Question: I am facing problem to select data from database in mysql.
my table name is:

my query is:
'''
$query = mysql_query(Select 'salt' from record where 'id' = '1012');
$row = mysql_fetch_array($query);
echo $row['salt'];
'''
my output
> sJ@>L0CeKotpH;kokFo1Z9BwE/ey8(i?nbpQ3ICY;]PRaD7TJE)I3@RYWZTSV]YkO2cduj6eeE0IFGuYE
So please suggest me how to get salt column value from the table.
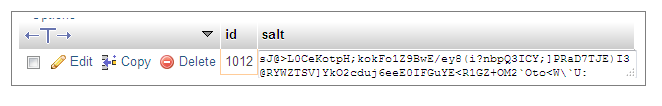
Answer: The problem should be caused by 'echo $row['salt'];'
Your column 'salt' has a '<' in its value, so when 'echo' it, the string after '<' will be discarded, you can try to run this:
'''
<?php
echo 'sJ@>L0CeKotpH;kokFo1Z9BwE/ey8(i?nbpQ3ICY;]PRaD7TJE)I3@RYWZTSV]YkO2cduj6eeE0IFGuYE<R1GZ+OM2'Oto<W\'U:'
?>
'''
Then you will find the result is
> sJ@>L0CeKotpH;kokFo1Z9BwE/ey8(i?nbpQ3ICY;]PRaD7TJE)I3@RYWZTSV]YkO2cduj6eeE0IFGuYE
:
'''
echo htmlspecialchars('sJ@>L0CeKotpH;kokFo1Z9BwE/ey8(i?nbpQ3ICY;]PRaD7TJE)I3@RYWZTSV]YkO2cduj6eeE0IFGuYE<R1GZ+OM2'Oto<W\'U:')
'''